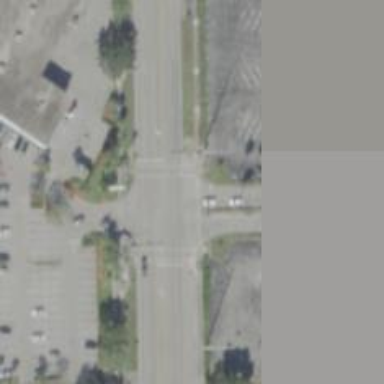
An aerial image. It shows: Footway on asphalt with marked crossing lines.